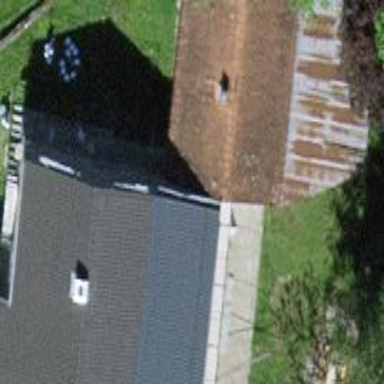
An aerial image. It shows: Shed building.